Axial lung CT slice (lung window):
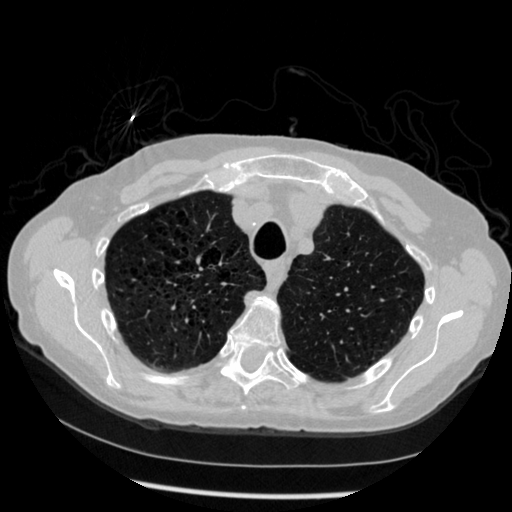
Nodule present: no